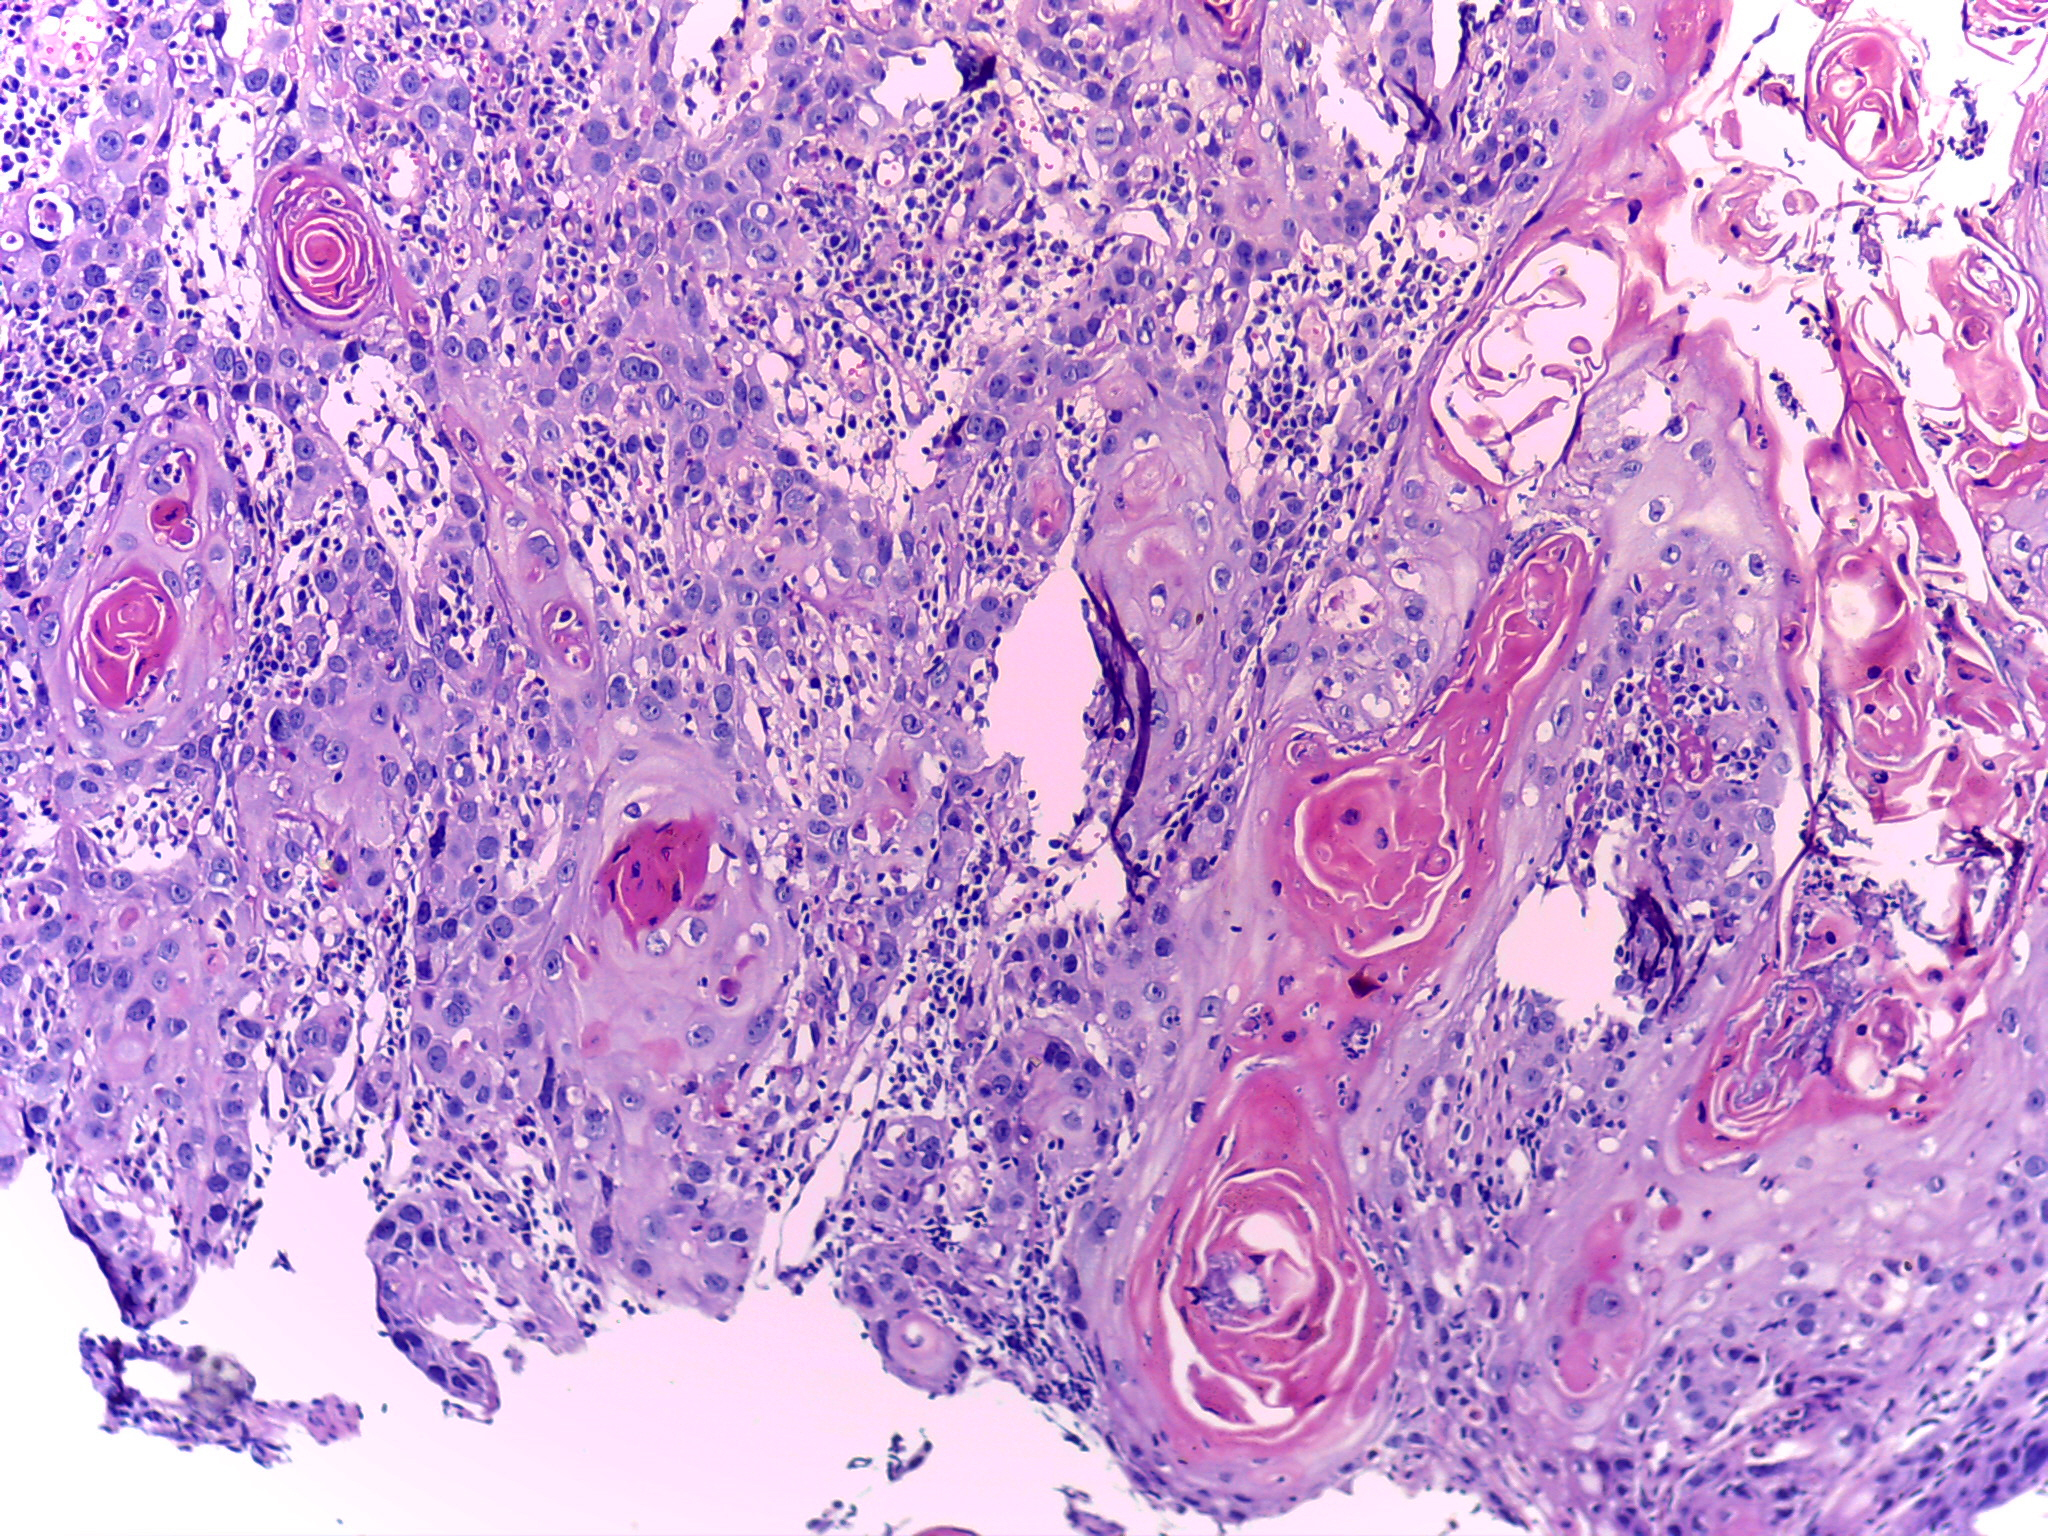
Diagnosis: OSCC